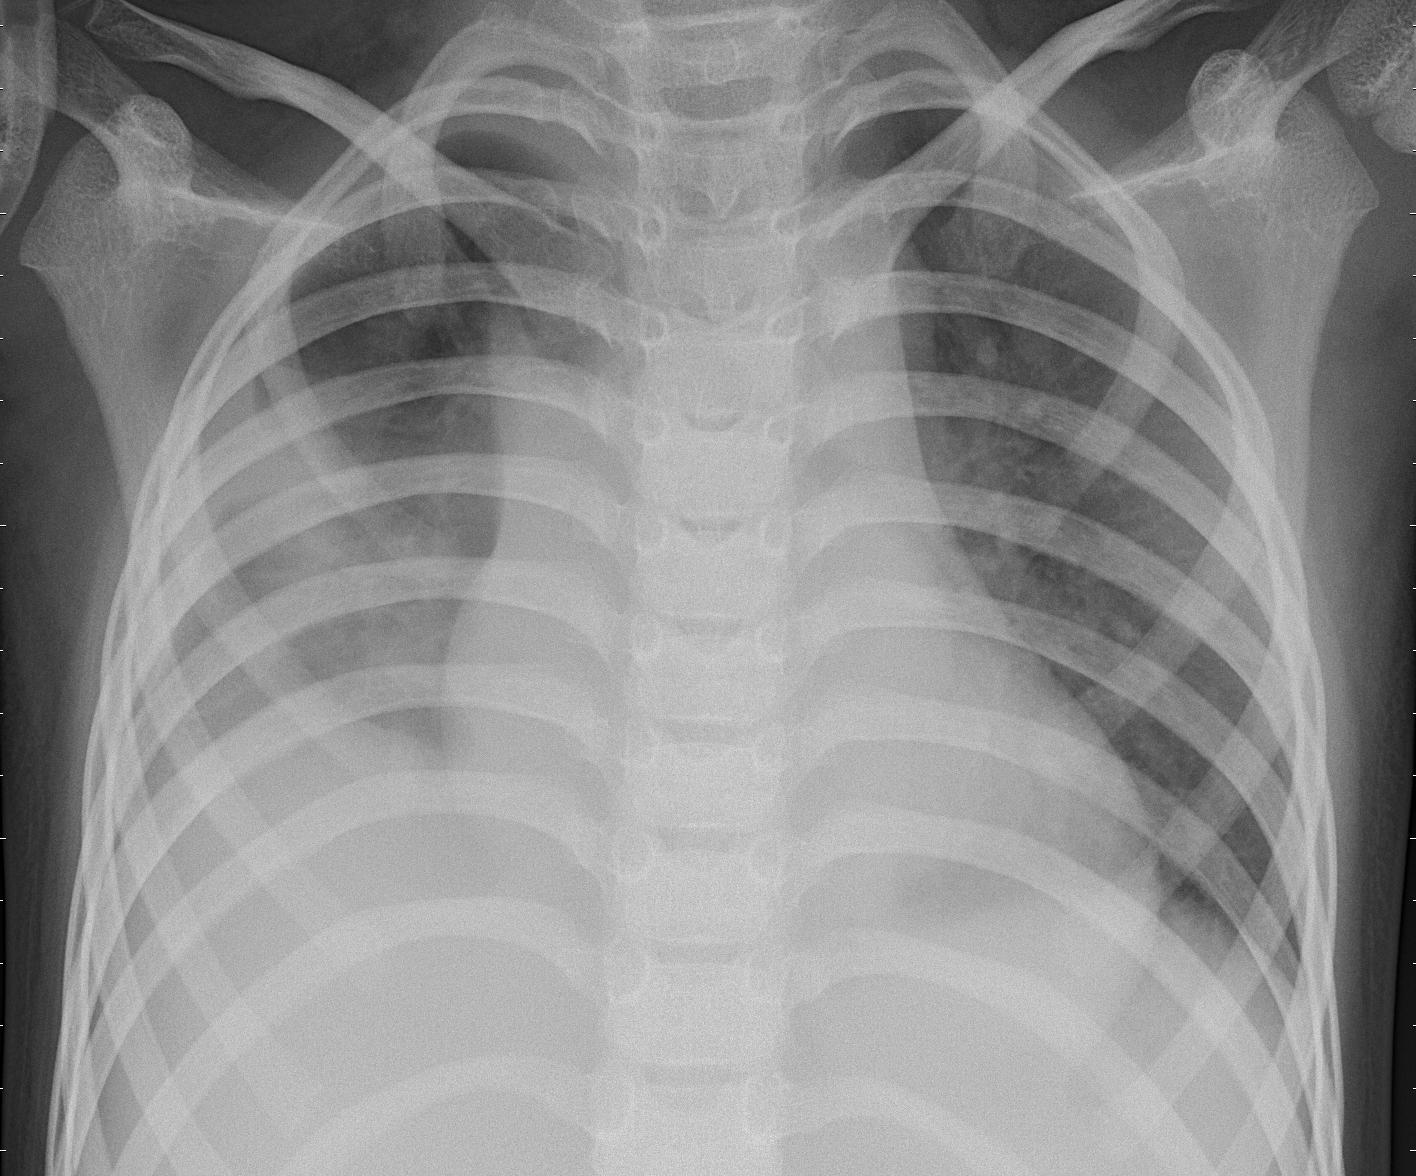
Diagnosis: PNEUMONIA